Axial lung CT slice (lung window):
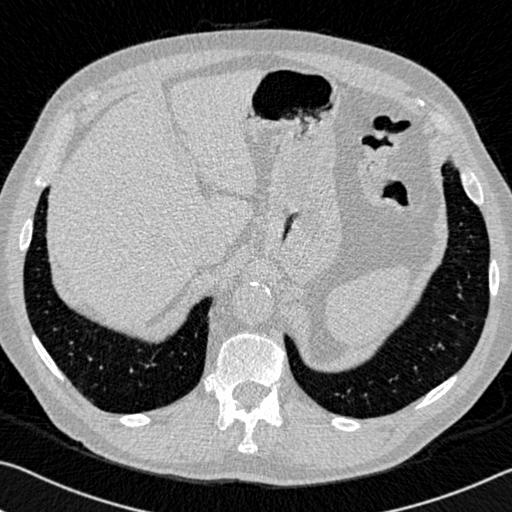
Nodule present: no